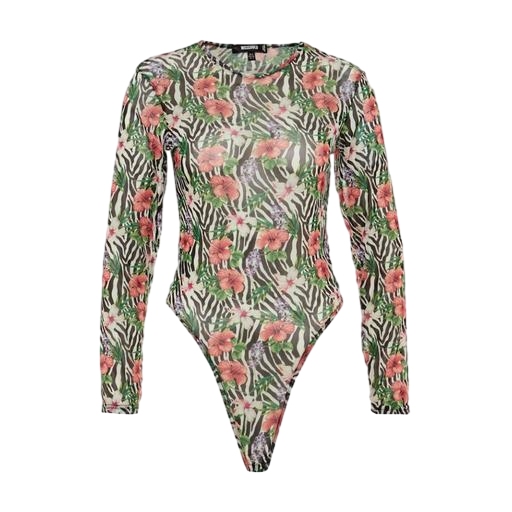
multicolor bodysuit, multicolor sheer longsleeved shirt, animal print tight shirt, white background